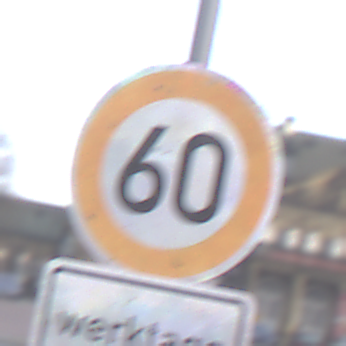
Verkehrszeichen: Geschwindigkeit60
Zusatzzeichen unten: ZeitangabenMitBeschraenkungAufWochentage1
Umgebung: Outdoor, Urban
Tageszeit: MorningAfternoon
Wetter: PartlyCloudy
Licht: Natural
Jahreszeit: NotSpecified
Kontrast: LowContrast